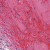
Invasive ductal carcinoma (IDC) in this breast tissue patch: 0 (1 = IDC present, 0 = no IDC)